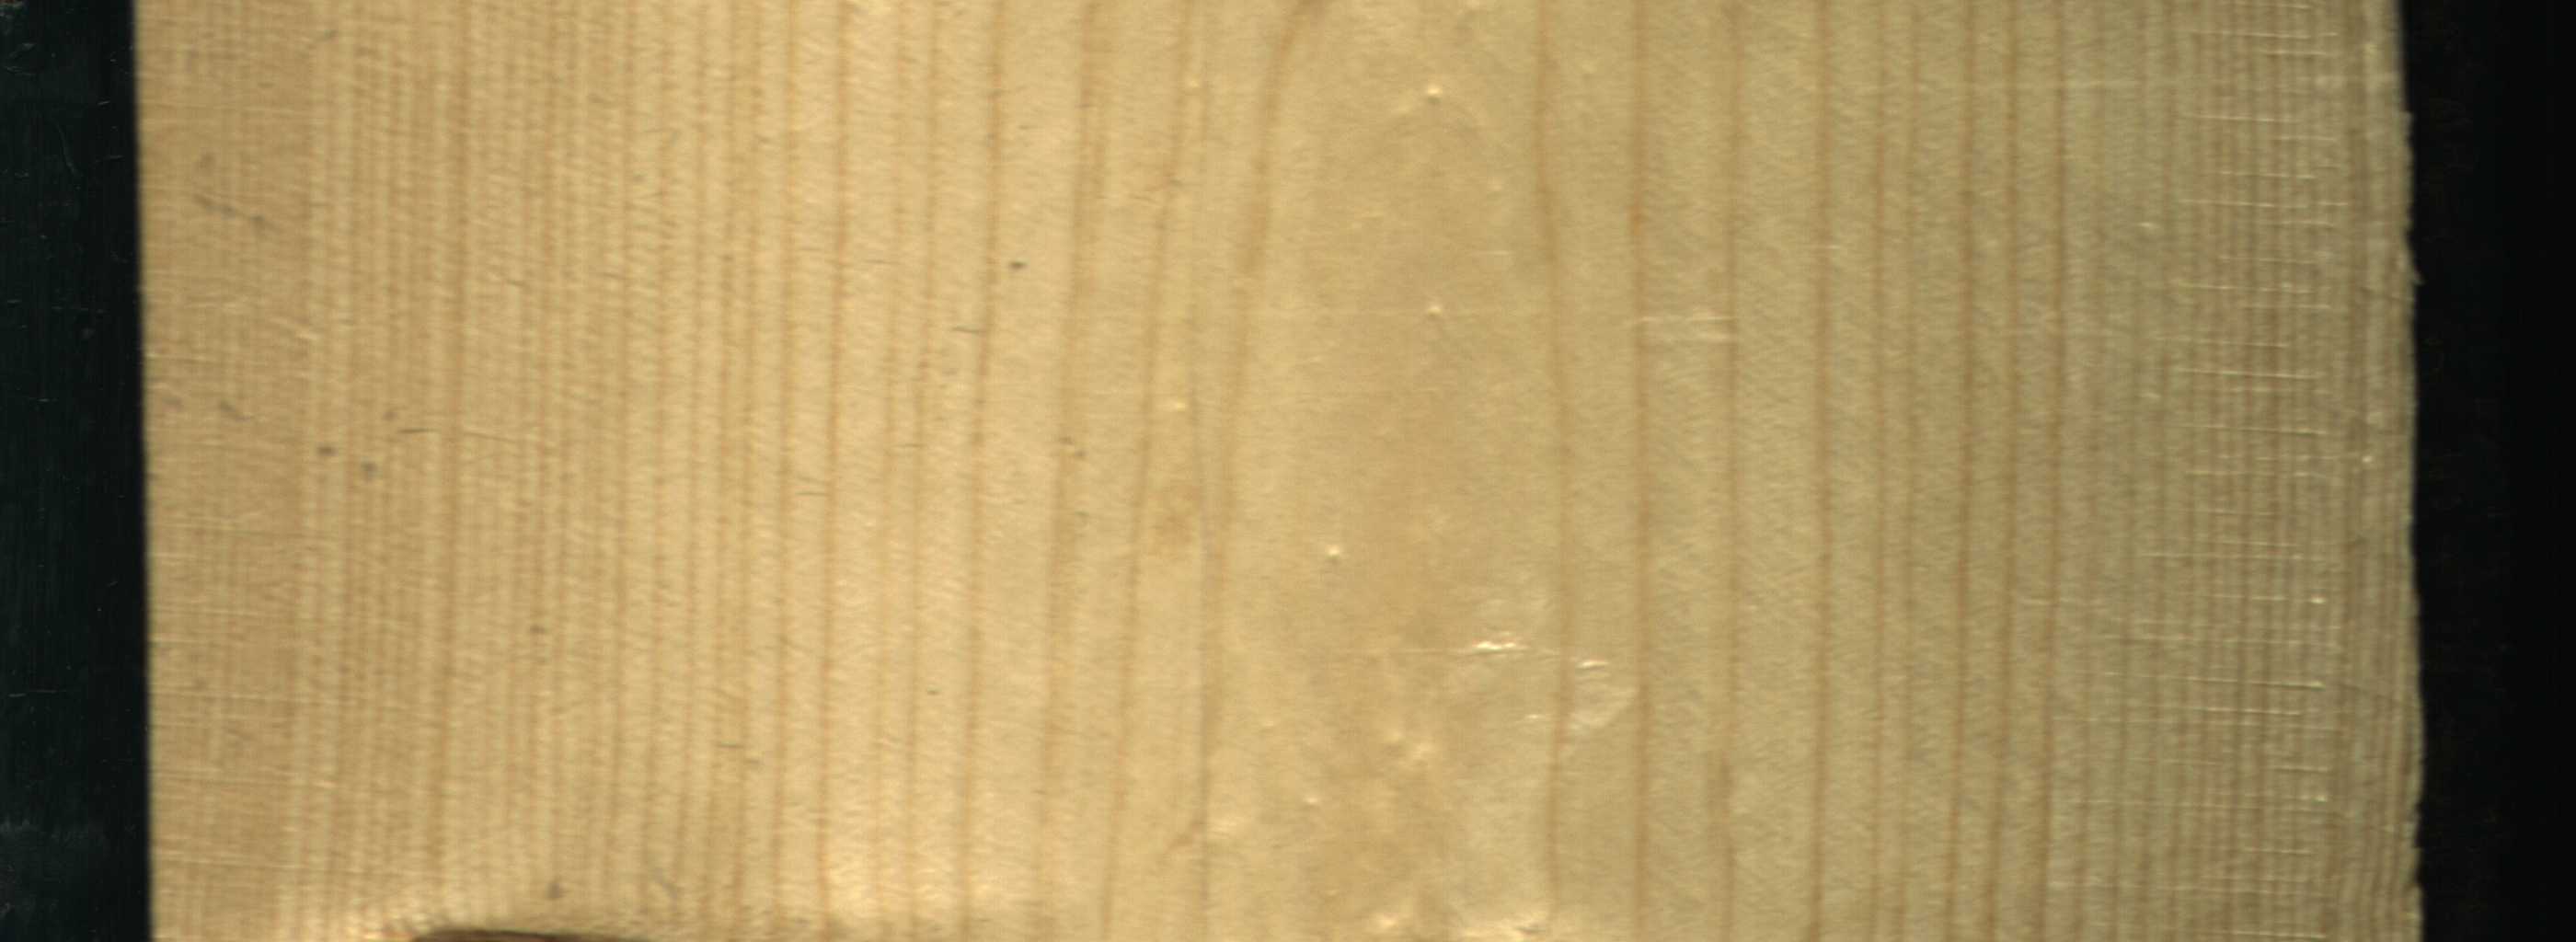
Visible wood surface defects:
Live_Knot